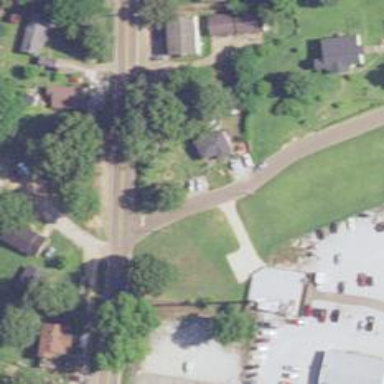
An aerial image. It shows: Residential road.